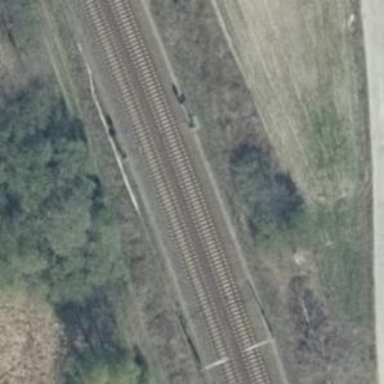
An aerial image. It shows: Signal light at railway crossing.